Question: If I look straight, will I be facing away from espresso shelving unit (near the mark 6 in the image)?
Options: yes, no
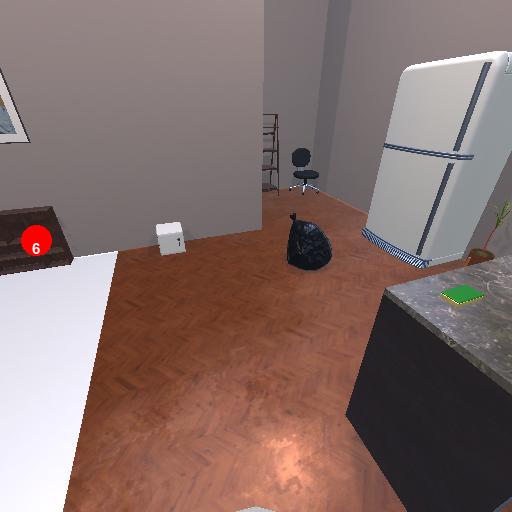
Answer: yes